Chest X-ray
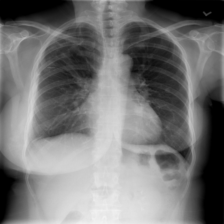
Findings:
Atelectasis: negative
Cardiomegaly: negative
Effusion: positive
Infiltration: negative
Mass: negative
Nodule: positive
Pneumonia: negative
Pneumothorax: negative
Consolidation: negative
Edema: negative
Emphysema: negative
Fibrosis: negative
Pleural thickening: negative
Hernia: negative